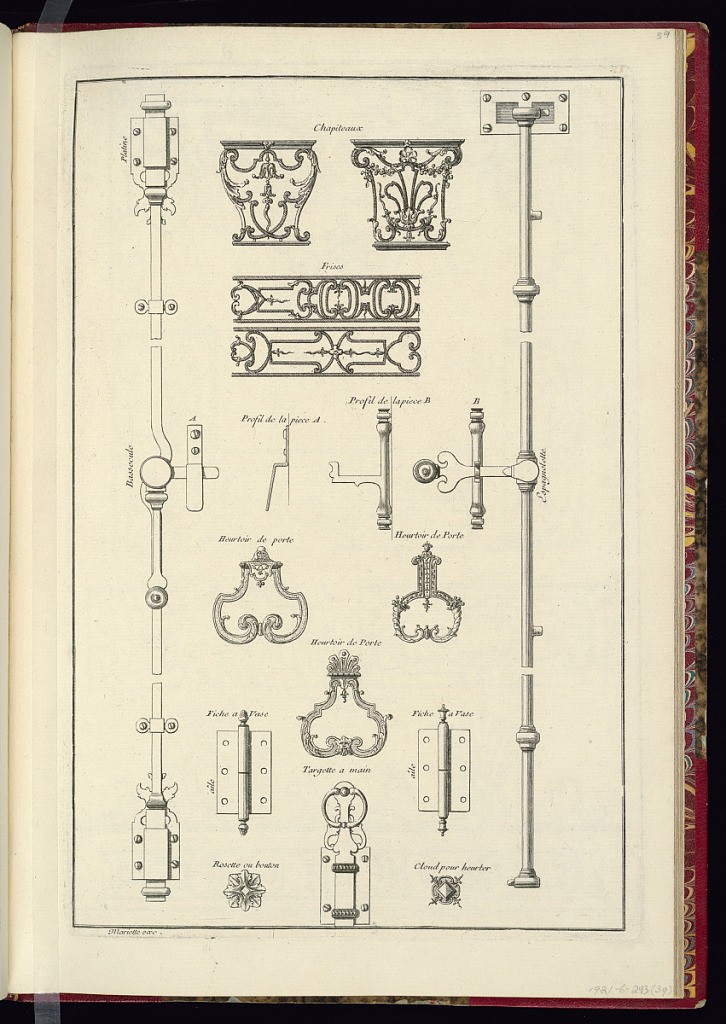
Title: Ornamental Designs for Small Metal Objects
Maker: Jean Mariette, French, 1660–1742
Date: c. 1737
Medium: Etching and engraving on paper
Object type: Print
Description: Designs for small metal objects, including locks, door knockers, keys, rosettes, and buttons. The names of the various items are listed next to their forms: "Chapiteaux," "Frises," "Profil de la piece A," Profil de la piece B," "Bassecule," "Platine," "Espagnolette," "Heurtoir de Porte" (3), "Fiche a Vase" (2), "Targette a main," "Rosette ou bouton," "Cloud pour heurter." The plate is nor numbered or signed.